Interaction volume radius: 10 \u00c5
Interaction volume height: 25 \u00c5
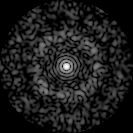
Disorder parameter: 0.8586